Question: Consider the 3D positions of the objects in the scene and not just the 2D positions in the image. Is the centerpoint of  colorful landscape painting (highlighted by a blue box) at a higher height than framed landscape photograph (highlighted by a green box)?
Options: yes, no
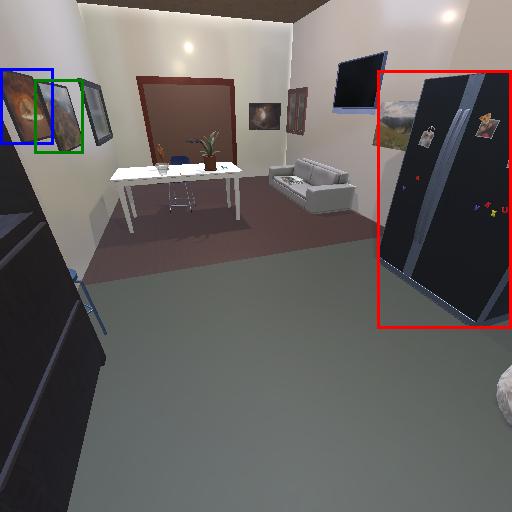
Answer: yes